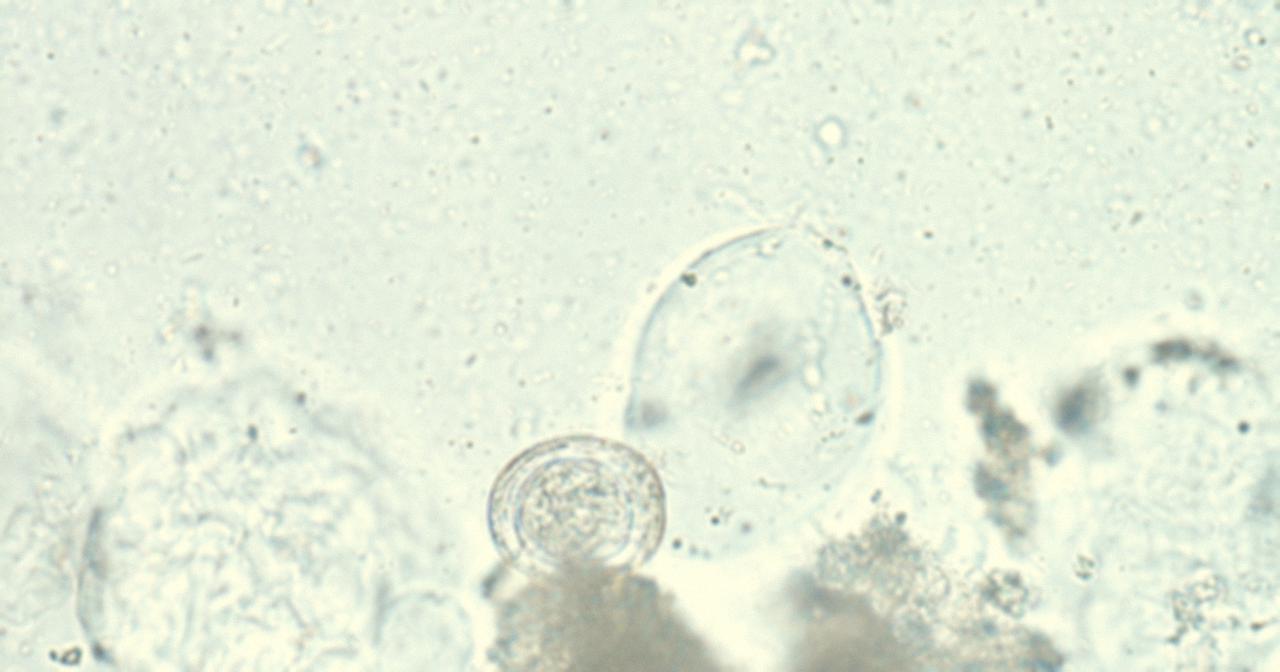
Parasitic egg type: Hymenolepis nana